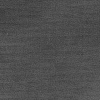
Atmospheric dust classification: dusty